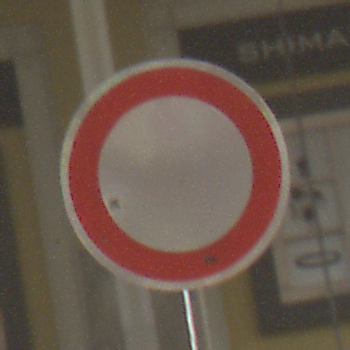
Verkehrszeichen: VerbotFahrzeugeAllerArt
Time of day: MorningAfternoon
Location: Outdoor (Urban)
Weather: PartlyCloudy
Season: NotSpecified
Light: Natural